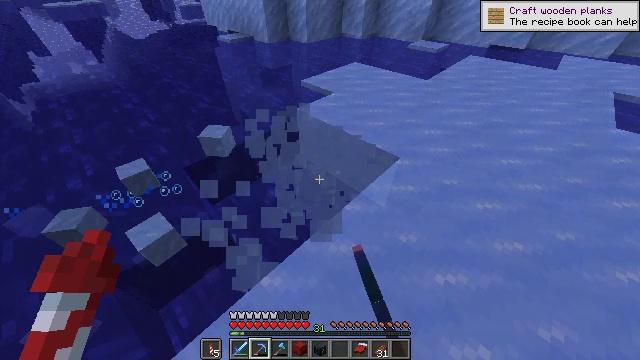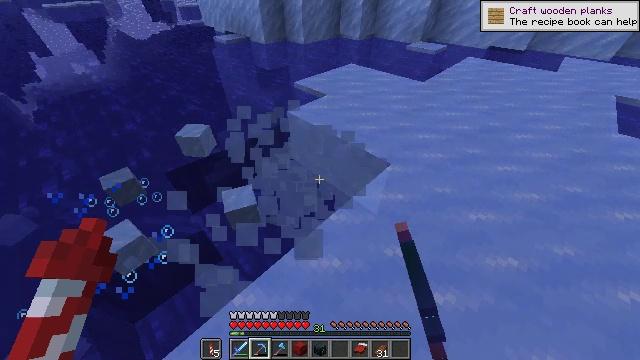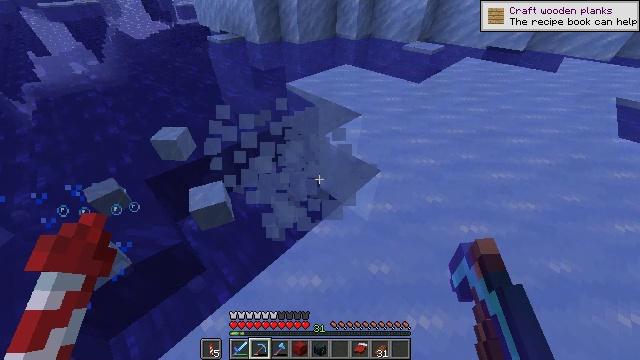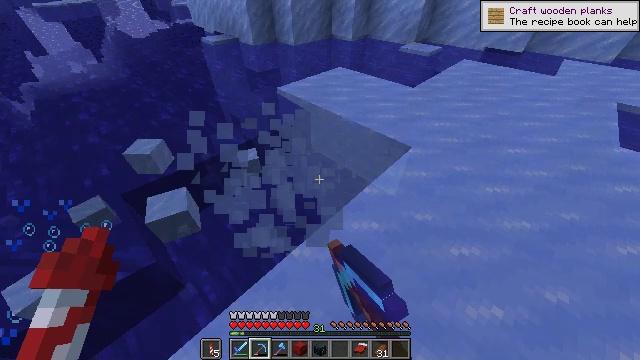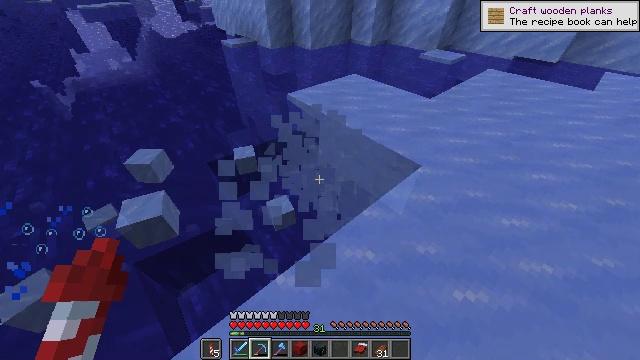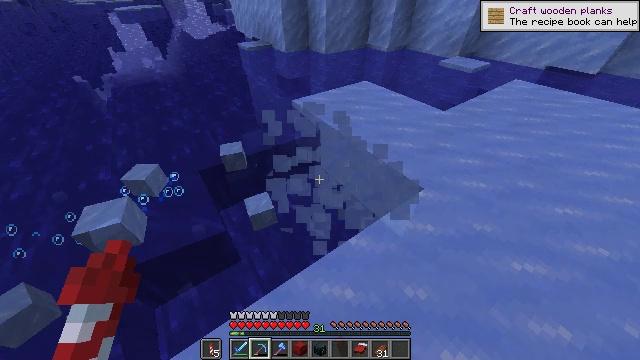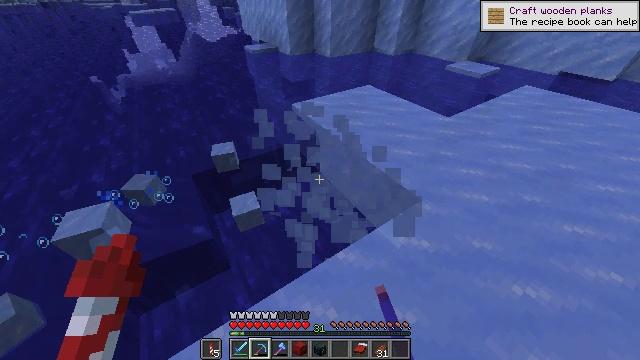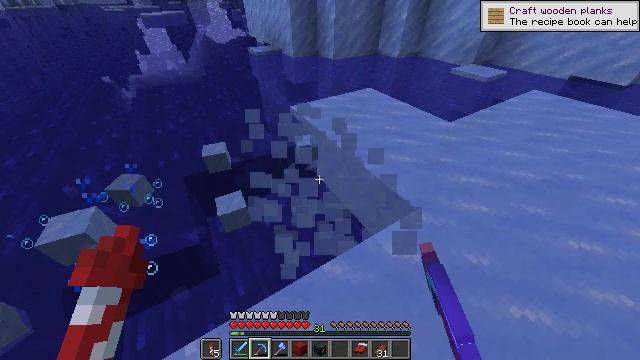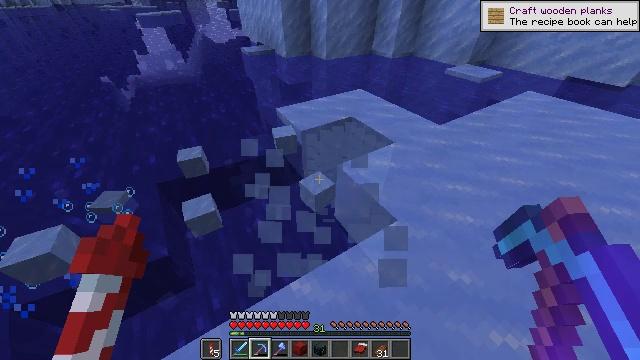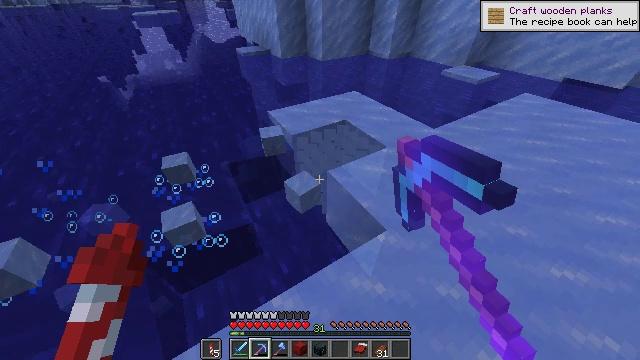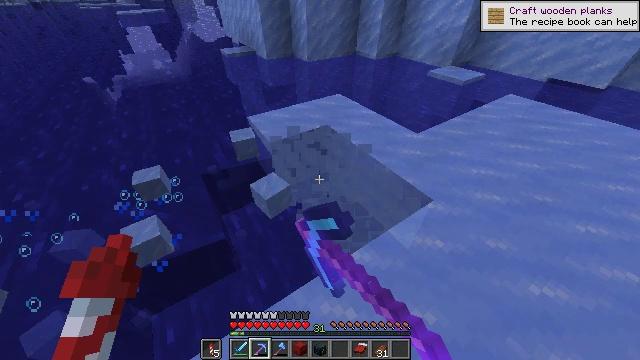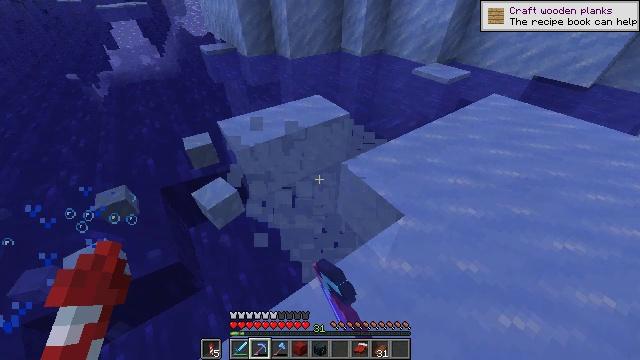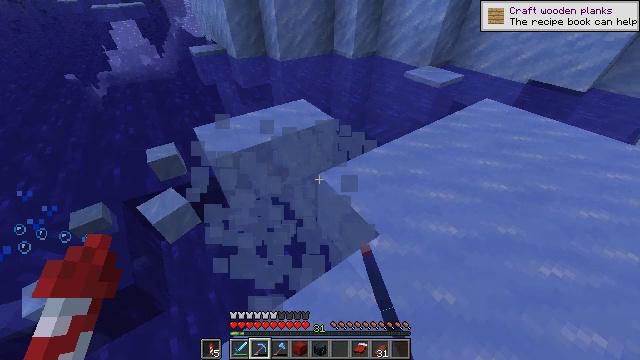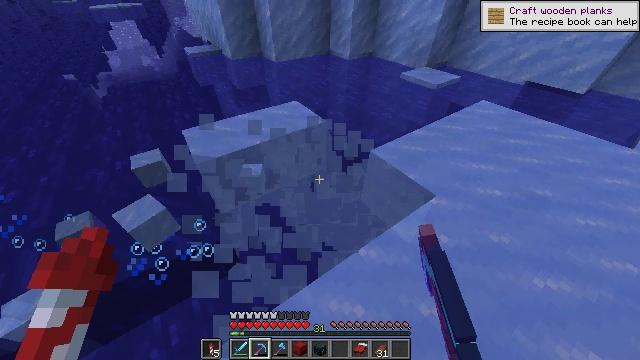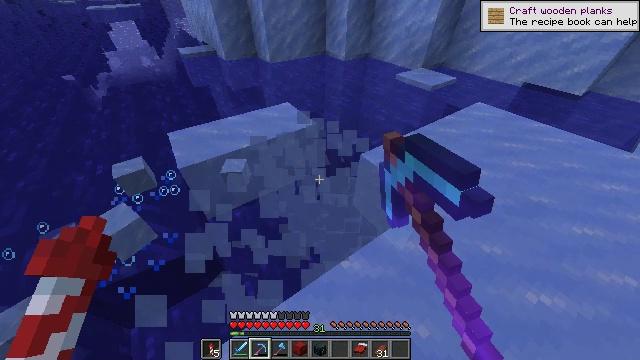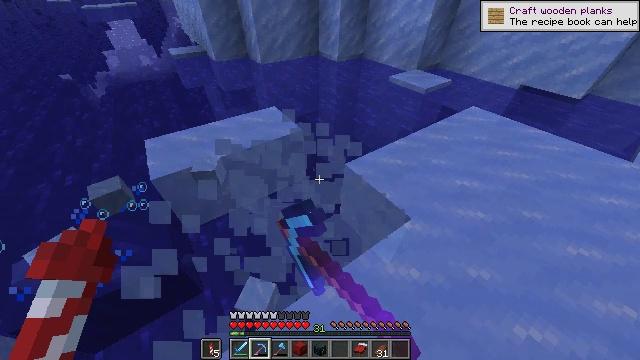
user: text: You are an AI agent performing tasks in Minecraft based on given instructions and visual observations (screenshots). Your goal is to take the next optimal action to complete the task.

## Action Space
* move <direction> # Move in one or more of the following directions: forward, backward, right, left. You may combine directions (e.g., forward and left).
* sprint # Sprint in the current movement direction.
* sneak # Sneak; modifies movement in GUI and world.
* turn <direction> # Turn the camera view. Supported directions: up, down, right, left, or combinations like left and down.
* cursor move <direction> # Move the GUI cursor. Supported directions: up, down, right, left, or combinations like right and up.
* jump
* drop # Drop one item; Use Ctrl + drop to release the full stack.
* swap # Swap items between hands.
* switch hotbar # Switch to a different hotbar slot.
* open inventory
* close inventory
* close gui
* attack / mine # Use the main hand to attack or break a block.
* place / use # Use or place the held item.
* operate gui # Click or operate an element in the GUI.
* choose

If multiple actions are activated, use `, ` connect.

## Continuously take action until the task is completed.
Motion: motion action
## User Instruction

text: Mine ice to use in an ice pathway.
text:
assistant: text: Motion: move forward and move right, sprint, attack / mine
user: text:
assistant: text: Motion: move forward and move right, sprint, attack / mine
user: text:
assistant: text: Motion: move forward and move right, sprint, attack / mine
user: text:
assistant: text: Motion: move forward and move right, sprint, turn left, attack / mine
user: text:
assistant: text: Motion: move forward and move right, sprint, turn left, attack / mine
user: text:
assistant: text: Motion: move forward and move right, sprint, turn left, attack / mine
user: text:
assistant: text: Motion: move forward and move right, sprint, turn left, attack / mine
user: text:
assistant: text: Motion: move forward and move right, sprint, attack / mine
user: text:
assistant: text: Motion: move forward and move right, sprint, attack / mine
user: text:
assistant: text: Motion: move forward and move right, sprint, turn right, attack / mine
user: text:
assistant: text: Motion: move forward and move right, sprint, turn right and down, attack / mine
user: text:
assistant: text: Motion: move forward and move right, sprint, attack / mine
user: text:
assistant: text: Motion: move forward and move right, sprint, attack / mine
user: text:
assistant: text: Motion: move forward and move right, sprint, attack / mine
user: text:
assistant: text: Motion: move forward and move right, sprint, attack / mine
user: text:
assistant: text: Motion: move forward and move right, sprint, attack / mine
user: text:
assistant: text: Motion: move right, turn left and down, attack / mine
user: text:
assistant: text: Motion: turn left and up, attack / mine
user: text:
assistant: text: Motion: move back and move left, turn left and up, attack / mine
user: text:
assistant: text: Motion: move back and move left, attack / mine
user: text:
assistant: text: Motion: move back and move left, attack / mine
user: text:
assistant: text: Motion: move back and move left, turn right and down, attack / mine
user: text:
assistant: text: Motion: move back and move left, turn right and down, attack / mine
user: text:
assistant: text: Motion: turn right, attack / mine
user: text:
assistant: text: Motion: turn right and down, attack / mine
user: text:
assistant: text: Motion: turn right, attack / mine
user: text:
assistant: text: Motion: turn right, attack / mine
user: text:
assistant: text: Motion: attack / mine
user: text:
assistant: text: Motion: attack / mine
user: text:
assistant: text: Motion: turn right and up, attack / mine